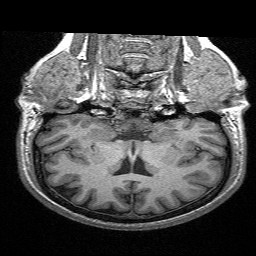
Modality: T1w
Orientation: sagittal
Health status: ill
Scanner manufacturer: siemens
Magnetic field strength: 3 T
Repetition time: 2.3 s
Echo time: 0.00298 s